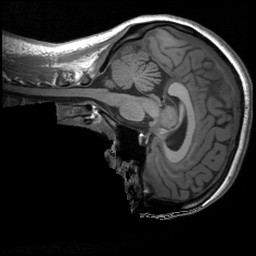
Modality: T1w
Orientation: sagittal
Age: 26
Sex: female
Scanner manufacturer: siemens
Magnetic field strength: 3 T
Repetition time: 1.9 s
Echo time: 0.00232 s